Interaction volume radius: 5 \u00c5
Interaction volume height: 10 \u00c5
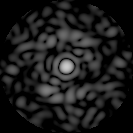
Disorder parameter: 0.7926